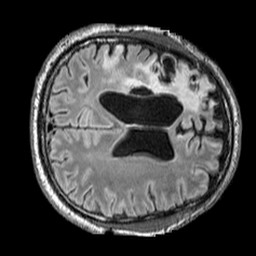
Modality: FLAIR
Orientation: axial
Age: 56
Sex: male
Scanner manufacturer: siemens
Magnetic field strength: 3 T
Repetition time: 5 s
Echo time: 0.387 s